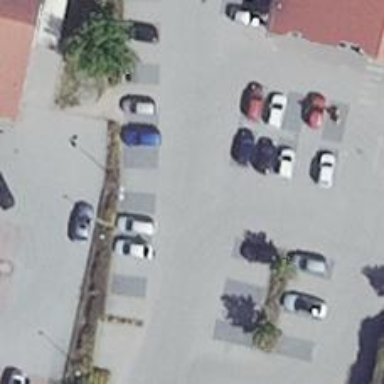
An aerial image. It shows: Parking aisle designated as service road.